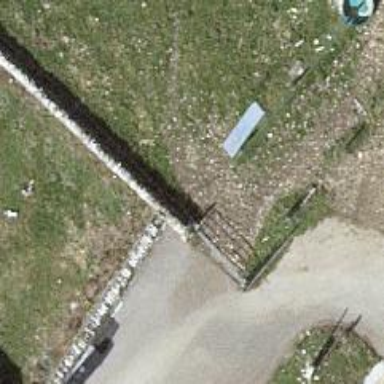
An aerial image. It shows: Wall barrier.